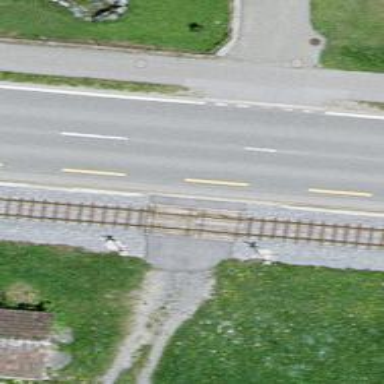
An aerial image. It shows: Railway level crossing.